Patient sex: M
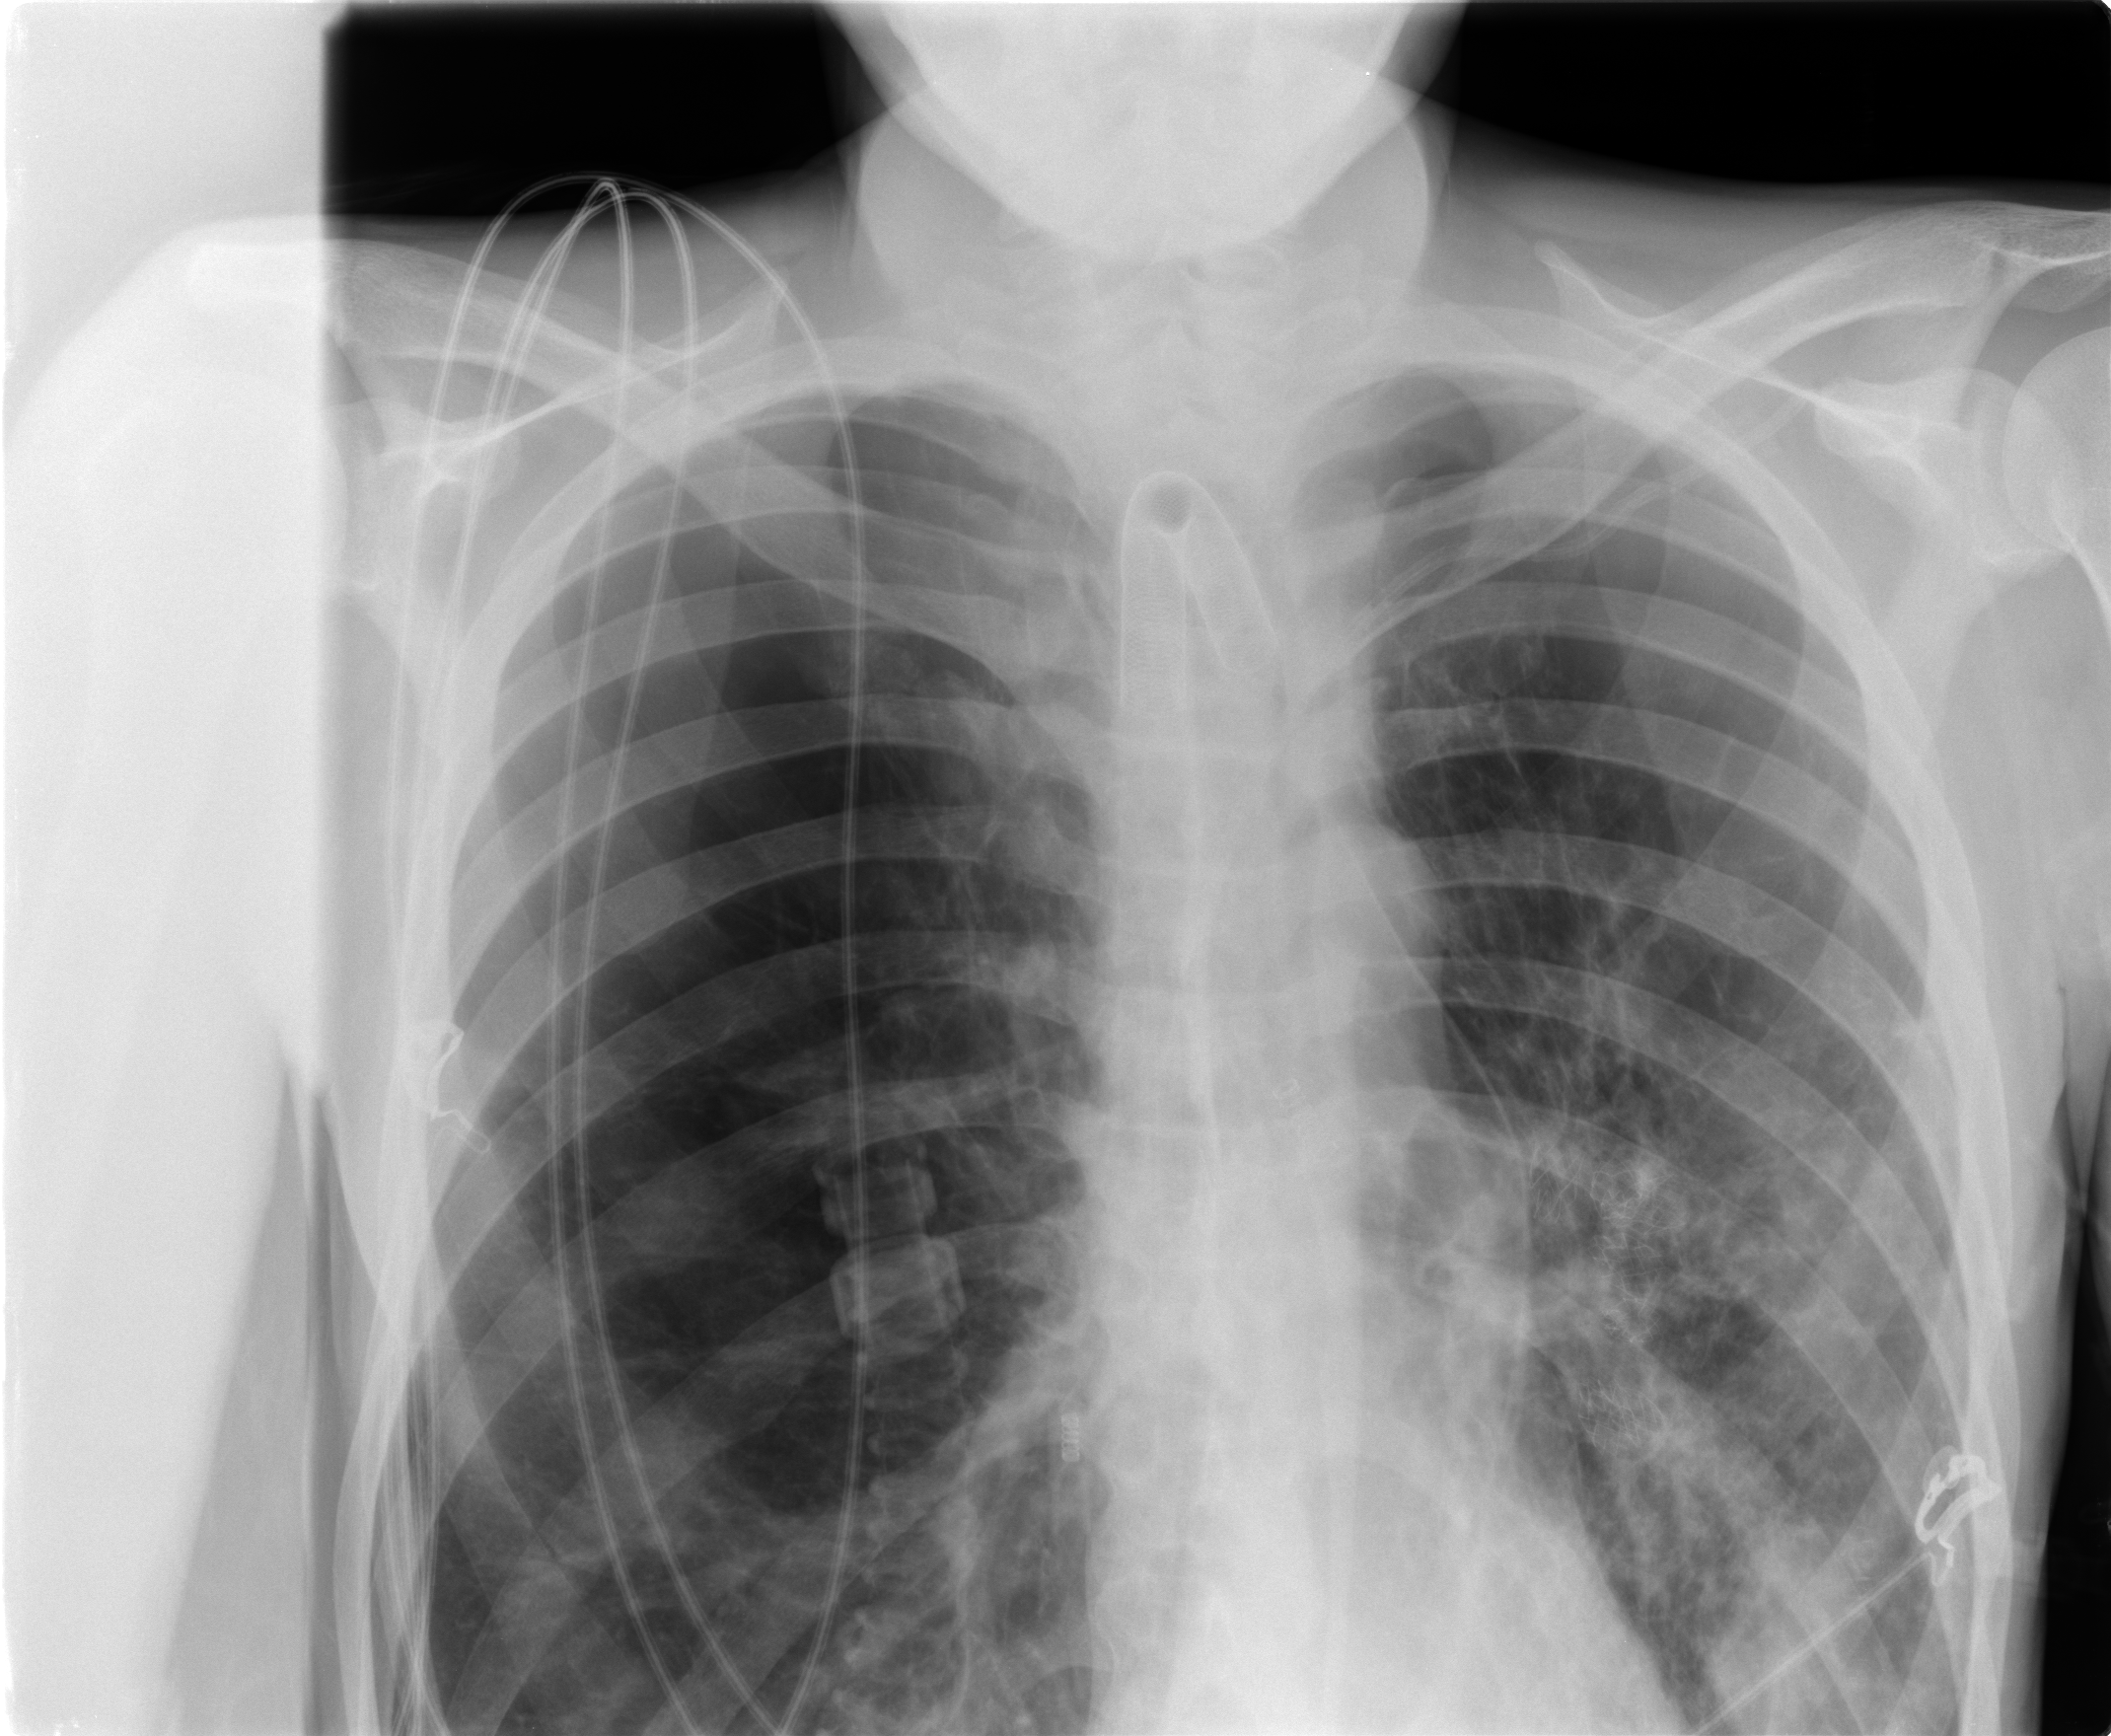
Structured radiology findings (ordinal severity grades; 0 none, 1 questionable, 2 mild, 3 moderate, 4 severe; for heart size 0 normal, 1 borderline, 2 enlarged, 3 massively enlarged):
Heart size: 0
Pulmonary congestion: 0
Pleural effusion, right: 0
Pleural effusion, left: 0
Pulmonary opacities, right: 2
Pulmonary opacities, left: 3
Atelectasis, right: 0
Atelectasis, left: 0